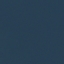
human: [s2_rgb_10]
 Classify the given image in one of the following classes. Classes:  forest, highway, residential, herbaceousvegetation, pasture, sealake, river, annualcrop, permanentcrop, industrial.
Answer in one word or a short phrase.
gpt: SeaLake